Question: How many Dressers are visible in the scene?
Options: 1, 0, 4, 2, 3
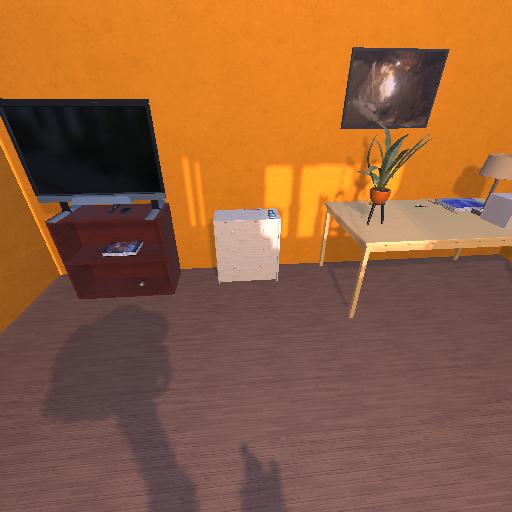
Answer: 1